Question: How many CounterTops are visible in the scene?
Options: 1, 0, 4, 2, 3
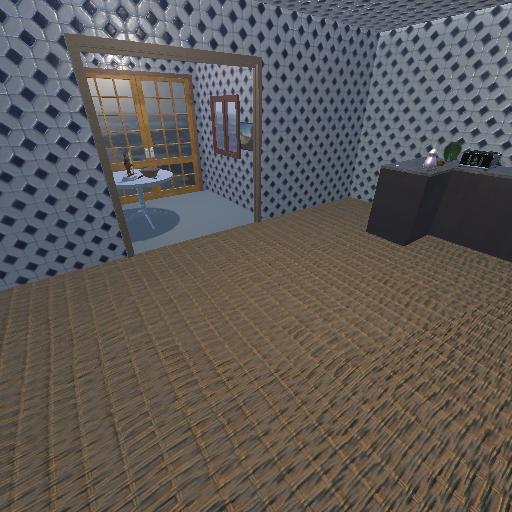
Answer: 1